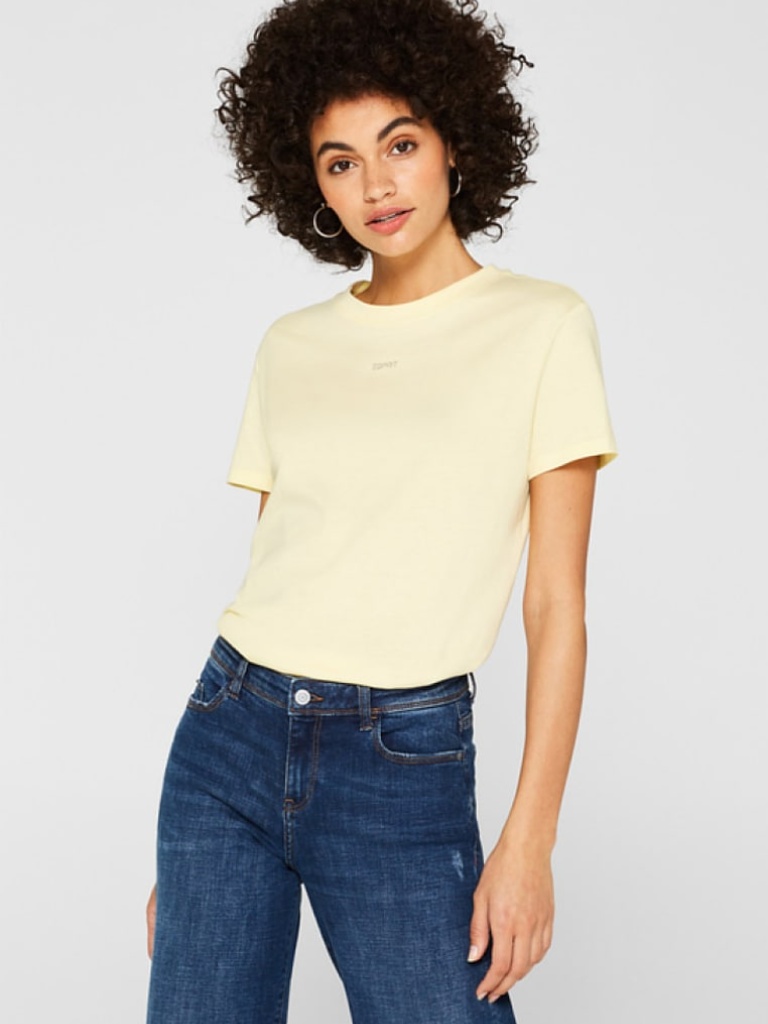
cotton relaxed short sleeve hip length Untucked crew t-shirt